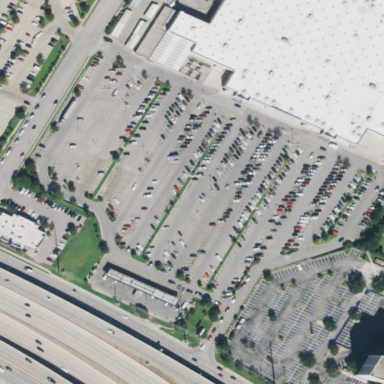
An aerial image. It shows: Retail area.